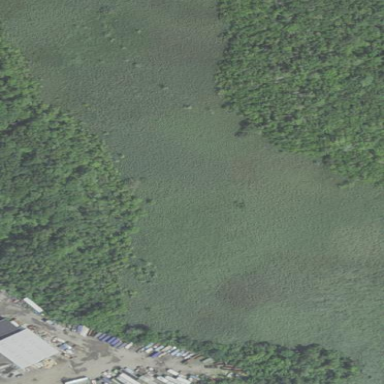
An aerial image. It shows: Beautiful wet meadow natural wetland.